Interaction volume radius: 5 \u00c5
Interaction volume height: 35 \u00c5
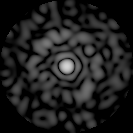
Disorder parameter: 0.8364